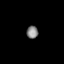
Tissue: prostate
Cell type: T cells
Senescence score: 0.3553
Nuclear area (px): 141
Mean DAPI intensity: 133.702